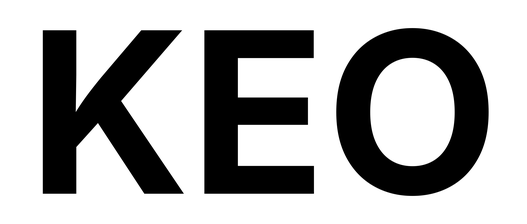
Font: Inter_Bold